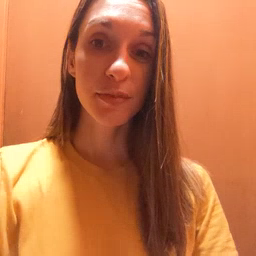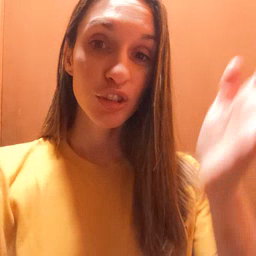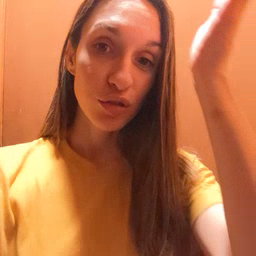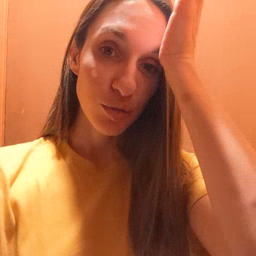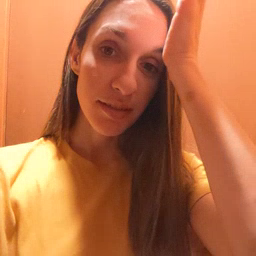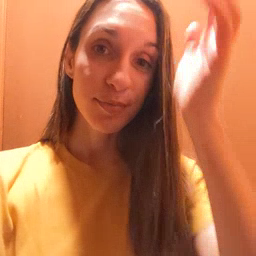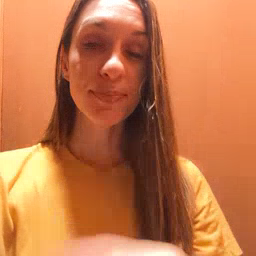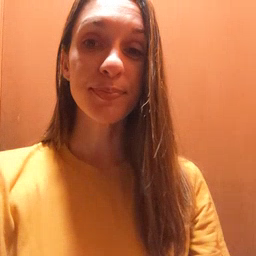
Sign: garbage